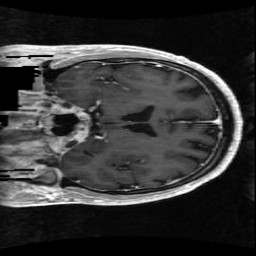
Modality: T1w
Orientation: coronal
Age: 63
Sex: male
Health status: ill